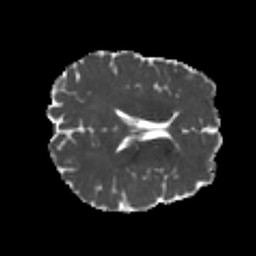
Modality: MD
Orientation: axial
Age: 24
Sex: male
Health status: healthy
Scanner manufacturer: philips
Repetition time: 7.388 s
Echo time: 0.08599 s